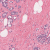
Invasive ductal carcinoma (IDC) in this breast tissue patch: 0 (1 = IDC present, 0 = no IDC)